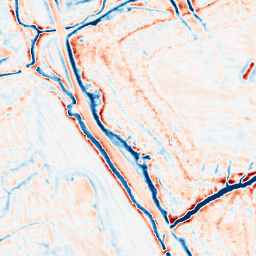
Category: edge_preserving
Decomposition family: bilateral
Decomposition parameters: d: 15
sigma_color: 150
sigma_space: 150
Upsampling method: sinc_blackman
Upsampling parameters: scale: 8
kernel_size: 16
Upsampling scale: 8